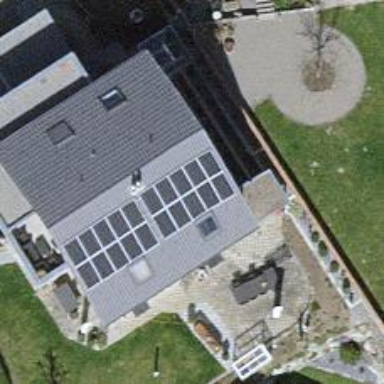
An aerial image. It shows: Solar power generator.